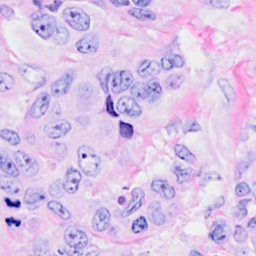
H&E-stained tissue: Breast